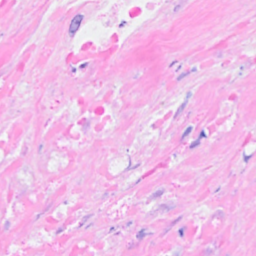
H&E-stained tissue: Breast